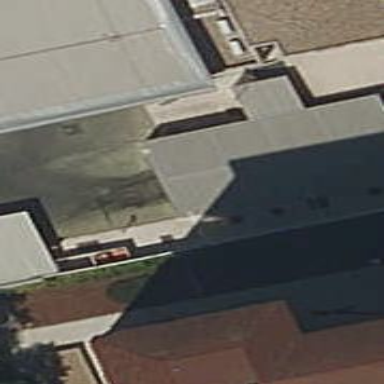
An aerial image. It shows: Car wash facility.